Interaction volume radius: 10 \u00c5
Interaction volume height: 10 \u00c5
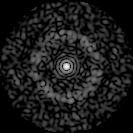
Disorder parameter: 0.8552